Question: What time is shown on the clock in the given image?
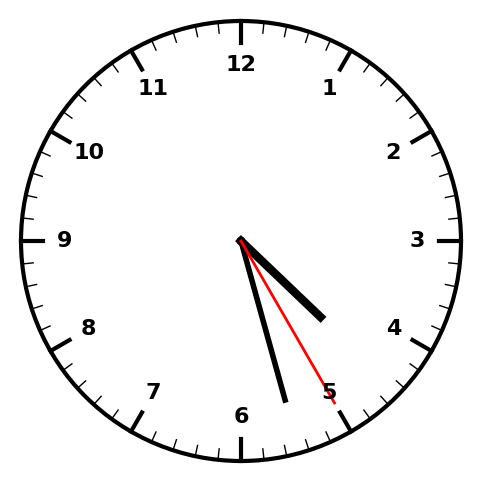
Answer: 04:27:25